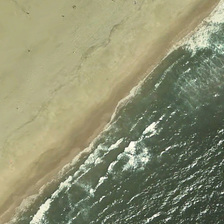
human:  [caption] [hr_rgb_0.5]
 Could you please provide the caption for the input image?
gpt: a piece of ocean is near a yellow beach .

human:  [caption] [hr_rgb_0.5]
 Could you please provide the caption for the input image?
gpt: a piece of ocean is near a yellow beach .

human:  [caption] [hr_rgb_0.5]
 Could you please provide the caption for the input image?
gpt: a piece of ocean is near a yellow beach .

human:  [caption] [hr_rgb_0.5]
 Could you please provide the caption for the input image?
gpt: a piece of ocean is near a yellow beach .

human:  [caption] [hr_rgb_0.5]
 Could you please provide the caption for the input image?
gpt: a piece of ocean is near a yellow beach .